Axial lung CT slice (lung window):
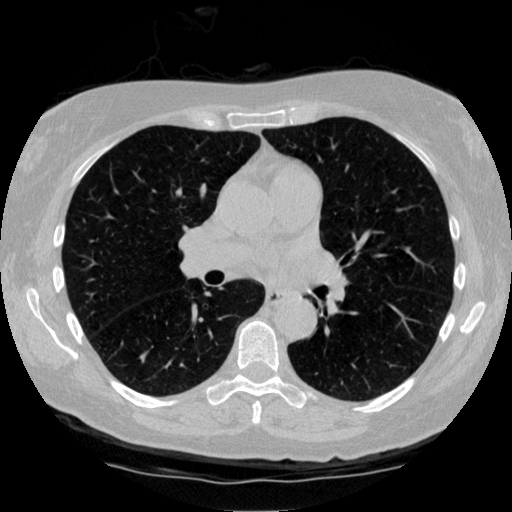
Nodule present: no